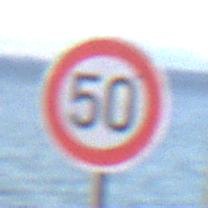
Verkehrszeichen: Geschwindigkeit50
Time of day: SunriseSunset
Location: Outdoor (Suburban)
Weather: PartlyCloudy
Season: NotSpecified
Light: Natural